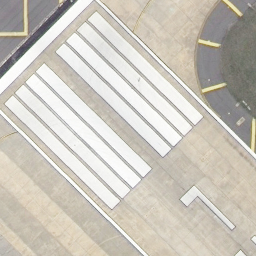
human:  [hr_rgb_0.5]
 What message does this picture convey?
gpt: runway